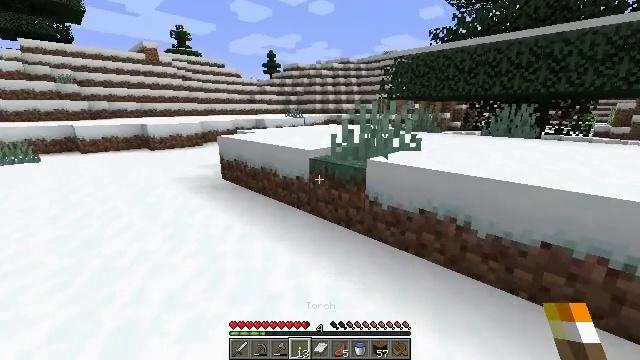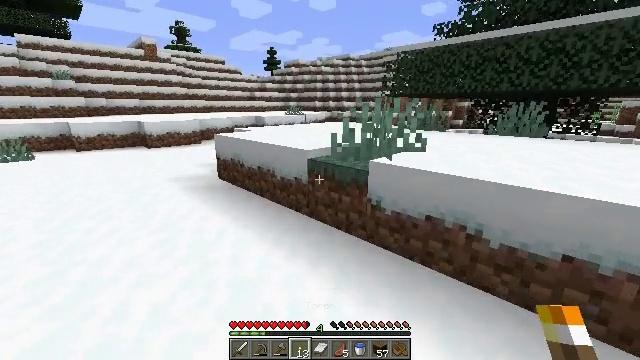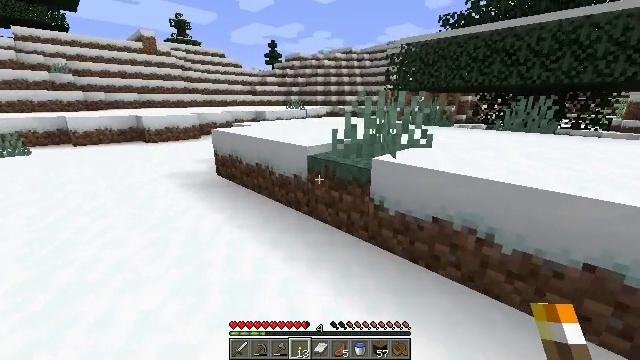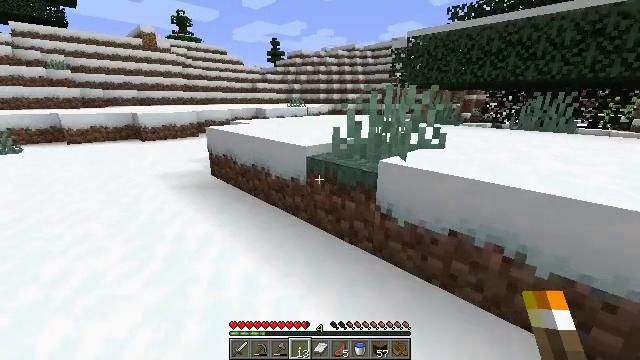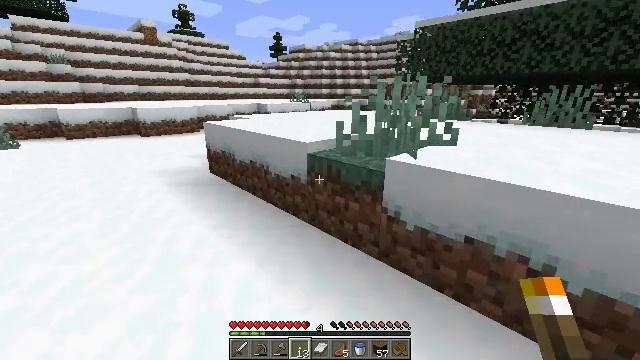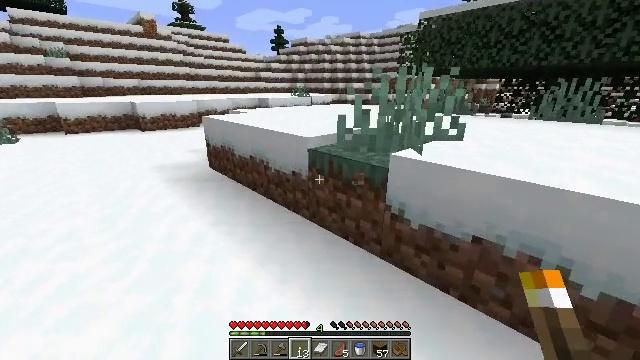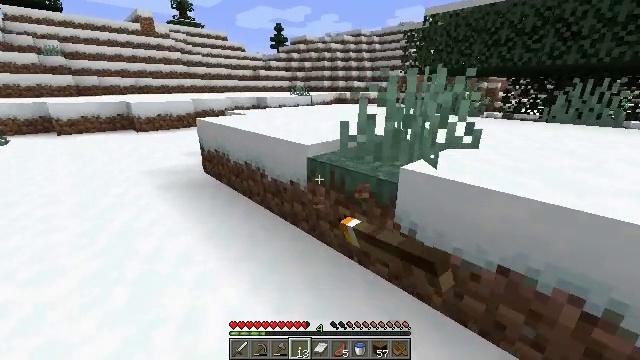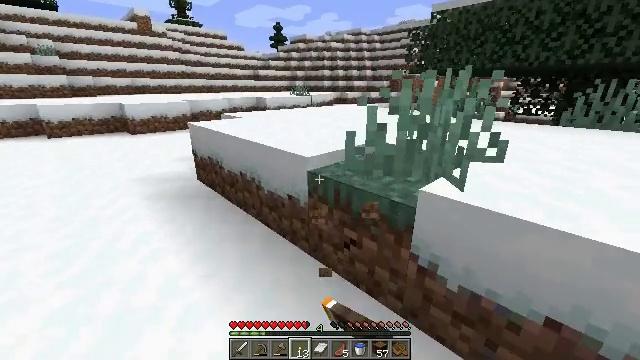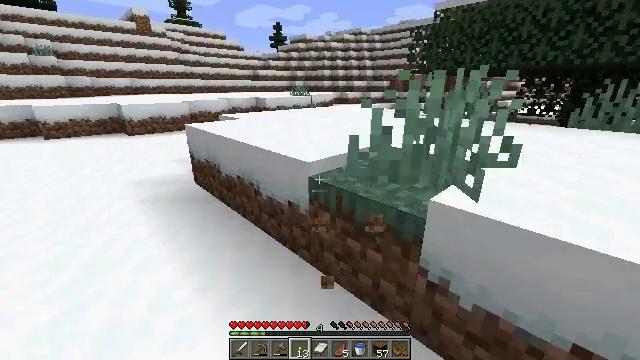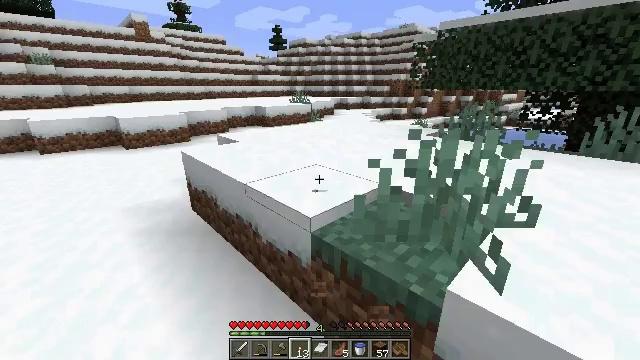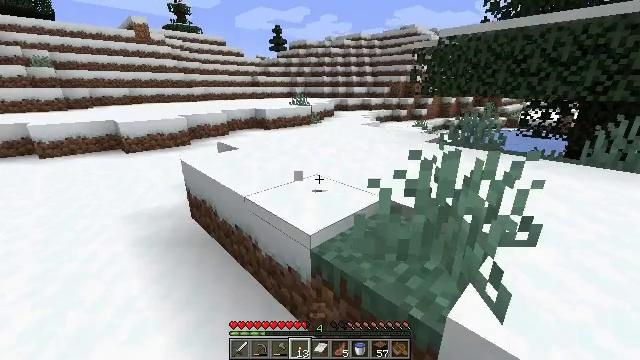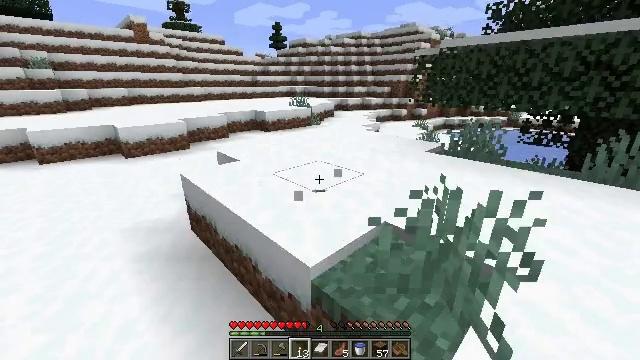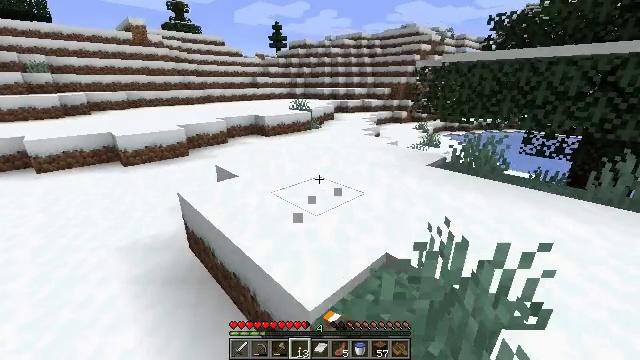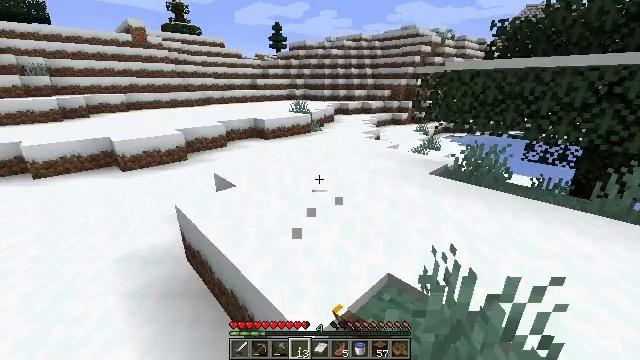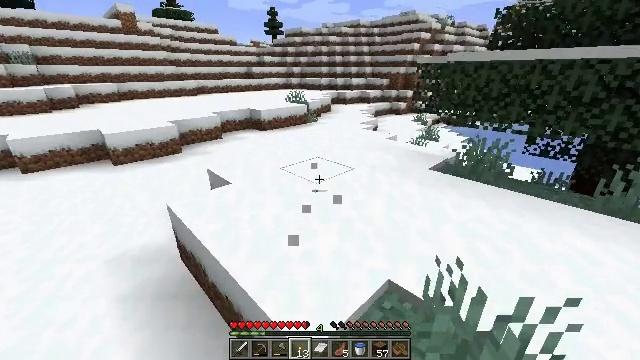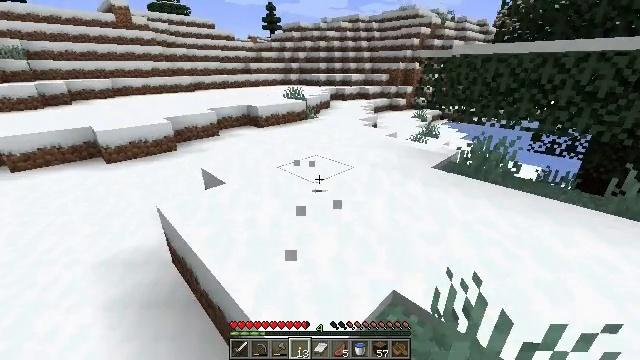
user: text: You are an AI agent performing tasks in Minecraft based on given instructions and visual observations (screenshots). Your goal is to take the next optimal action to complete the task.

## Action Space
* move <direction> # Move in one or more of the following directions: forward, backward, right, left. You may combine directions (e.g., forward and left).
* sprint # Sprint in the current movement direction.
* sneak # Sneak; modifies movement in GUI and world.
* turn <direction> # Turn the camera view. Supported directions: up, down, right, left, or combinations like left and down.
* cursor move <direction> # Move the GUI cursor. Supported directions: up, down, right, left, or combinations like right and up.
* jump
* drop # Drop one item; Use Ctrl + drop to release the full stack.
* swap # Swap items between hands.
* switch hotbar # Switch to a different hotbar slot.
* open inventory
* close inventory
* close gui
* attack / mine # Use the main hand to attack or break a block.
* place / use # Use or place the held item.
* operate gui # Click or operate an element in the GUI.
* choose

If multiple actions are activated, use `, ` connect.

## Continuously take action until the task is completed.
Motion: motion action
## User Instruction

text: Harvest the poppy flower.
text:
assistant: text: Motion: move forward
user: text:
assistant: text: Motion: move forward, turn down
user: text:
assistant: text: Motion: move forward
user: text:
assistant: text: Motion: move forward, turn down
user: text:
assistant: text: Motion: move forward, turn down, attack / mine
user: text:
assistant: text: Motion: move forward, attack / mine
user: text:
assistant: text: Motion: move forward, attack / mine
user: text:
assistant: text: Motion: move forward
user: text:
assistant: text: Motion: move forward, jump
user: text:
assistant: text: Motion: move forward, attack / mine, jump
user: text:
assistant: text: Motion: move forward, attack / mine, jump
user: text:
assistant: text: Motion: move forward, attack / mine, jump
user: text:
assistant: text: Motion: move forward, jump
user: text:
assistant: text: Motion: move forward, turn down, attack / mine, jump
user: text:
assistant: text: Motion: move forward, attack / mine, jump
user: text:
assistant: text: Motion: move forward, attack / mine, jump
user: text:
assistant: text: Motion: move forward, jump
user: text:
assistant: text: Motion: move forward, jump
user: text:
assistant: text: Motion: move forward, jump
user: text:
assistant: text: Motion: move forward, jump
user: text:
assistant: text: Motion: move forward, jump
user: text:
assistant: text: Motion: move forward, sprint, jump
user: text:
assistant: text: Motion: move forward, sprint
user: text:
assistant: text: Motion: move forward, sprint
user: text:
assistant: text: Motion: move forward, sprint
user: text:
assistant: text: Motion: move forward, sprint
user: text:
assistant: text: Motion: move forward, sprint, turn up
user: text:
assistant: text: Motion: move forward, sprint
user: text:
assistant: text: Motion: move forward, sprint, jump
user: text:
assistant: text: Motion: move forward, sprint, jump